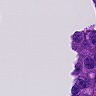
Metastatic tissue present: no